Question: This question is a follow from another question I asked here that was <URL>.
I have the following function:
'''
MotiColor startColor;
MotiColor endColor;
void setup()
{
// Begin strip.
strip.begin();
// Initialize all pixels to 'off'.
strip.show();
Serial1.begin(9600);
startColor = MotiColor(0, 0, 0);
endColor = MotiColor(0, 0, 0);
}
void loop () {
}
int tinkerSetColour(String command)
{
strip.show();
int commaIndex = command.indexOf(',');
int secondCommaIndex = command.indexOf(',', commaIndex+1);
int lastCommaIndex = command.lastIndexOf(',');
String red = command.substring(0, commaIndex);
String grn = command.substring(commaIndex+1, secondCommaIndex);
String blu = command.substring(lastCommaIndex+1);
startColor = MotiColor(red.toInt(), grn.toInt(), blu.toInt());
int16_t redDiff = endColor.getR() - startColor.getR();
int16_t greenDiff = endColor.getG() - startColor.getG();
int16_t blueDiff = endColor.getB() - startColor.getB();
int16_t _delay = 500;
int16_t duration = 3500;
int16_t steps = duration / _delay;
int16_t redValue, greenValue, blueValue;
for (int16_t i = steps; i >= 0; i--) {
redValue = (int16_t)startColor.getR() + (redDiff * i / steps);
greenValue = (int16_t)startColor.getG() + (greenDiff * i / steps);
blueValue = (int16_t)startColor.getB() + (blueDiff * i / steps);
sprintf(rgbString, "%i,%i,%i", redValue, greenValue, blueValue);
Spark.publish("rgb", rgbString);
for (uint16_t i = 0; i < strip.numPixels(); i++) {
strip.setPixelColor(i, strip.Color(redValue, greenValue, blueValue));
}
delay(_delay);
}
delay(_delay);
for (uint16_t i = 0; i < strip.numPixels(); i++) {
strip.setPixelColor(i, strip.Color(endColor.getR(), endColor.getG(), endColor.getB()));
}
delay(_delay);
endColor = MotiColor(startColor.getR(), startColor.getG(), startColor.getB());
return 1;
}
'''
I am seeing the published results correctly:
This is from OFF (0,0,0) -> RED (255,0,0) -> GREEN (0,255,0).

It works fine when I publish the results back to a web console via the 'Spark.publish()' event, however the actual Neopixel LED's don't fade from colour to colour as expected. They just change from colour to colour instead of fading nicely between themselves.
I'm just wondering where I'm going wrong or how I can improve my code so that I actually see the fading in real time.
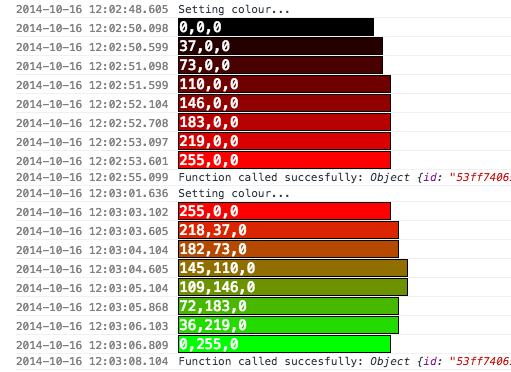
Answer: You have to call strip.show() in your for loop, like so:
'''
for (int16_t i = steps; i >= 0; i--) {
redValue = (int16_t)startColor.getR() + (redDiff * i / steps);
greenValue = (int16_t)startColor.getG() + (greenDiff * i / steps);
blueValue = (int16_t)startColor.getB() + (blueDiff * i / steps);
sprintf(rgbString, "%i,%i,%i", redValue, greenValue, blueValue);
Spark.publish("rgb", rgbString);
for (uint16_t i = 0; i < strip.numPixels(); i++) {
strip.setPixelColor(i, strip.Color(redValue, greenValue, blueValue));
}
// !!! Without this, you'll only see the result the next time you call
// tinkerSetColor() !!!
strip.show();
delay(_delay);
}
'''
To understand what's happening, you can look at the NeoPixel library source. You'll see that 'strip.setPixelColor()' only stores the RGB value in memory (think of it as a drawing buffer, so that you can update the whole strip at once, which makes sense if you look at how the controller chips work). Calling 'strip.show()' causes the routine that will push the values out to each pixel in serial to run.